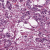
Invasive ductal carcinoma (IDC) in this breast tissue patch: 1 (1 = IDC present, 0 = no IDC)